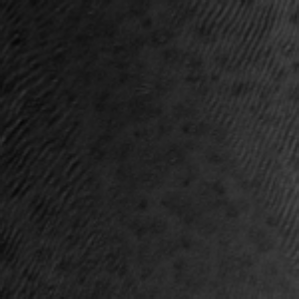
Label: frost